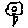
Label: flower